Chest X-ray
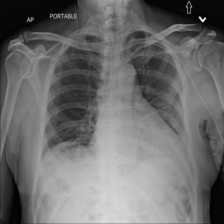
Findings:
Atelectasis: negative
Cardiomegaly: negative
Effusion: negative
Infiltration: negative
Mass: negative
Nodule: negative
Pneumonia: negative
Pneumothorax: negative
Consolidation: negative
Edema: negative
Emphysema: negative
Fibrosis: negative
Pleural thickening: negative
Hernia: negative